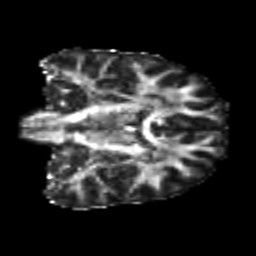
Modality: FA
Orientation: coronal
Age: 25
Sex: male
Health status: healthy
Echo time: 0.074 s